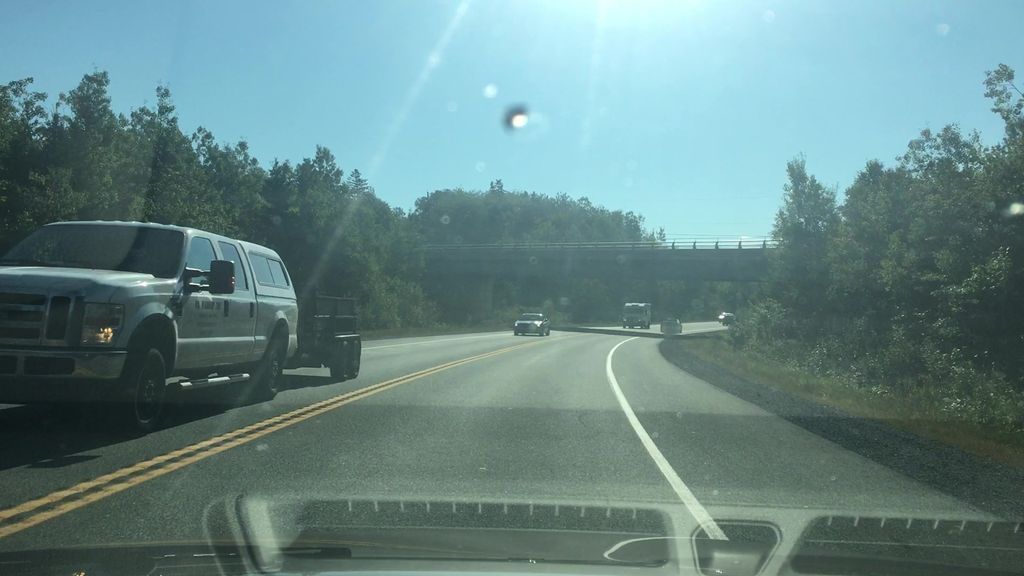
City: halifax